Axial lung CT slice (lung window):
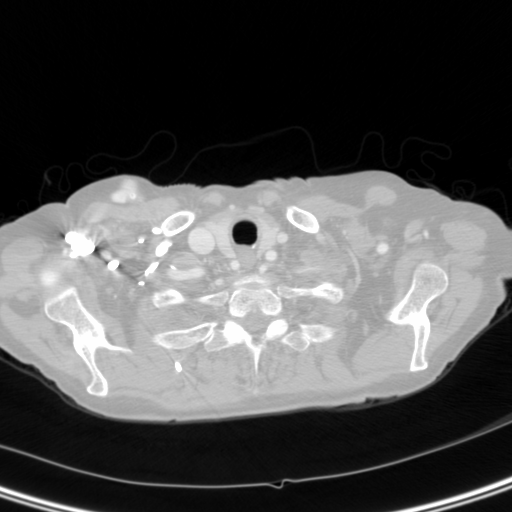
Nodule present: no